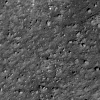
Atmospheric dust classification: not_dusty